Question: I have the following contents in a file called 'test2.txt'.
'''
>>> def faulty():
... yield 5
... return 7
Traceback(most recent call last):
SyntaxError: 'return' with argument inside generator(<doctest test.txt[0]>,line 3)
'''
I invoke the test run with 'python -m test2.txt'. The results below are quite out of my expectation.

My thought was that the test should be successful because I have written the expected output in my 'test2.txt' file and it 'almost' matches what I got from the console output. I tried adding the ''File "G:"'.... line'? but the test still failed.
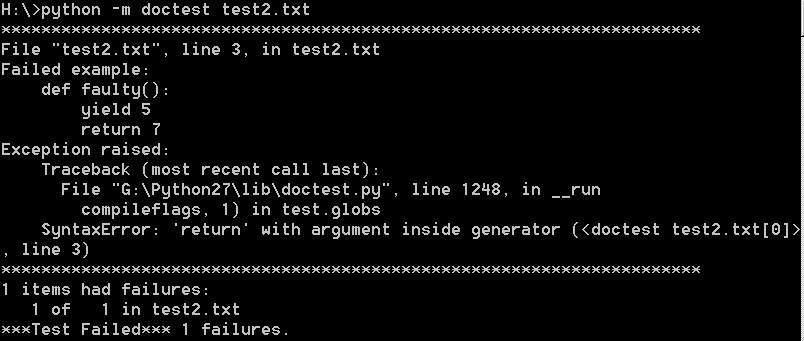
Answer: doctest is extremely careful with the format of expected exceptions. You missed a space:
'Traceback(most recent call last):' should be 'Traceback (most recent call last):'
Moreover, this would still fail, as your traceback message is overly specific (and also has incorrect whitespace)! Use the 'ELLIPSIS' or 'IGNORE_EXCEPTION_DETAIL' flags to doctest to make doctest less picky about matching exceptions, as so:
'''
>>> def faulty(): # doctest: +IGNORE_EXCEPTION_DETAIL
... yield 5
... return 7
Traceback (most recent call last):
SyntaxError: 'return' with argument inside generator (...)
'''
('ELLIPSIS' would work here too)